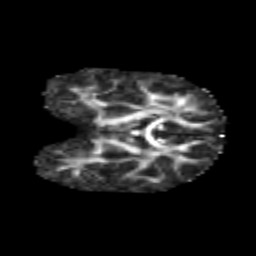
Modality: FA
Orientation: coronal
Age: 6
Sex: female
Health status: healthy